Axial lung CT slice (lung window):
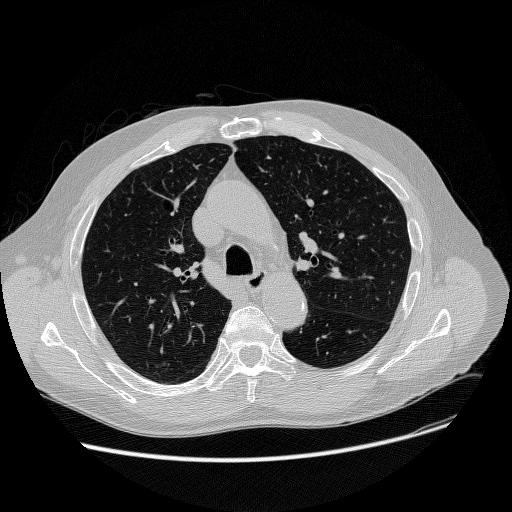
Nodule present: no